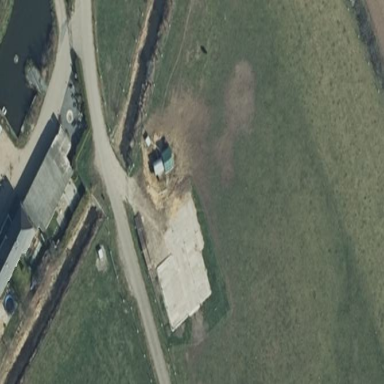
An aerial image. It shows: Farmyard area.